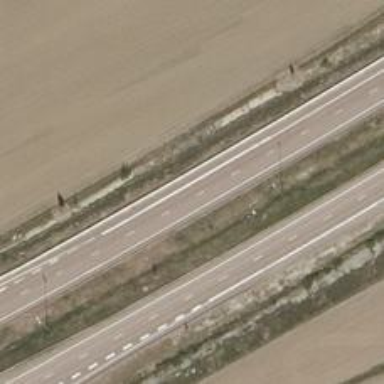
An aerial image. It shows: Motorway.